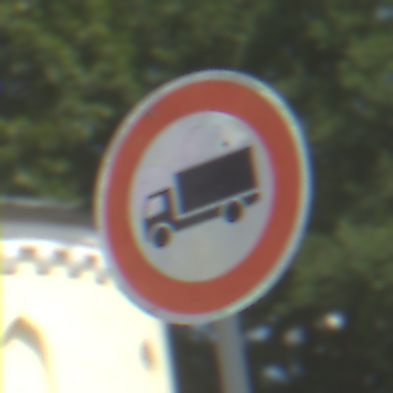
Verkehrszeichen: VerbotFuerKraftfahrzeugeUeberDreiKommaFuenfTonnen
Umgebung: Outdoor, Suburban
Tageszeit: Midday
Wetter: PartlyCloudy
Licht: Natural
Jahreszeit: NotSpecified
Kontrast: HighContrast